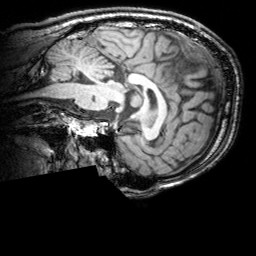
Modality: T1w
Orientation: sagittal